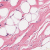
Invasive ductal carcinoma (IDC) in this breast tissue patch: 0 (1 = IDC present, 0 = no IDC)